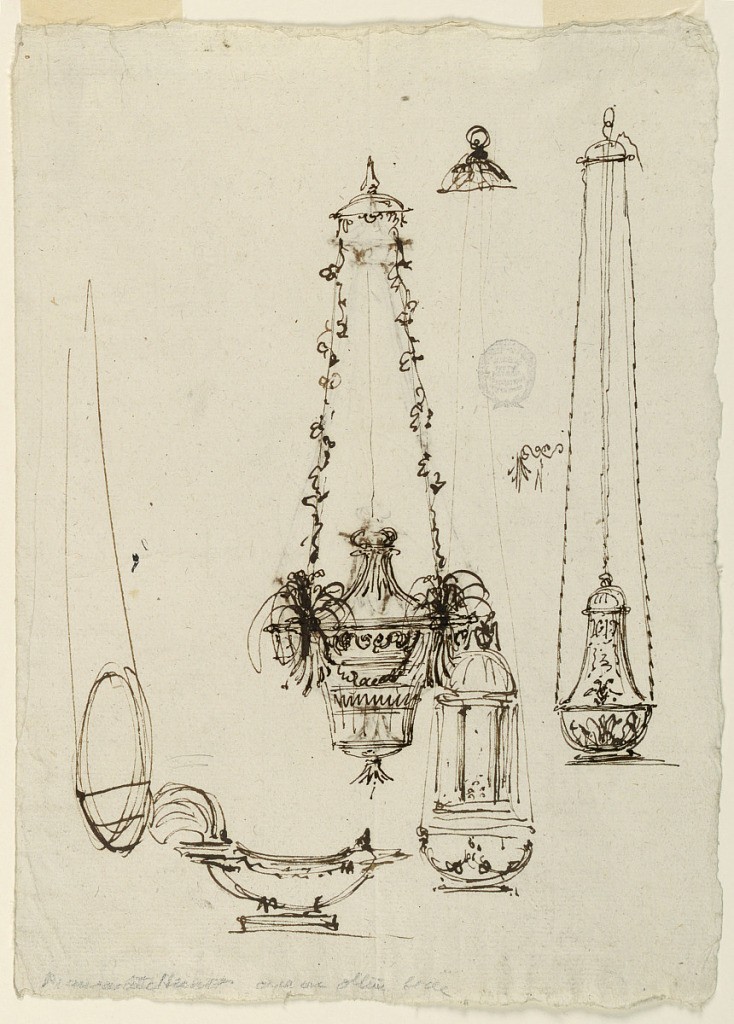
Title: Altar Lamps, Censers, Incense Boat
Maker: Giuseppe Barberi, Italian, 1746–1809
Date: ca. 1800
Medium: Pen and brown ink on off-white laid paper
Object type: Drawing
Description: Loose sketches. Censer with floral chains.